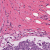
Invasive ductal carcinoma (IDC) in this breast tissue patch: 0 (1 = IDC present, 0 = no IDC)